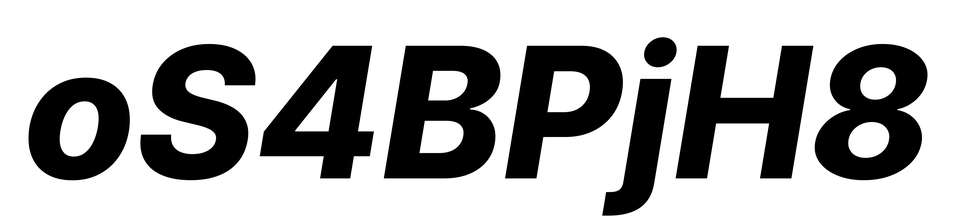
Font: Inter-Italic_ExtraBold_Italic